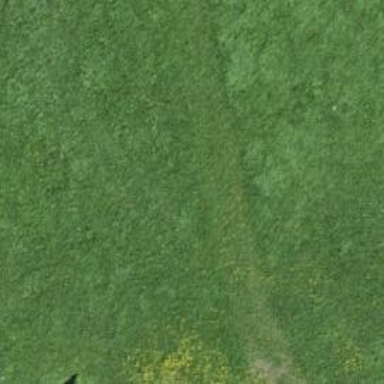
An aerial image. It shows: Track road with grass surface.